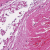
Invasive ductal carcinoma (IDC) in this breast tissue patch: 0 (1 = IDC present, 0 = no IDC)